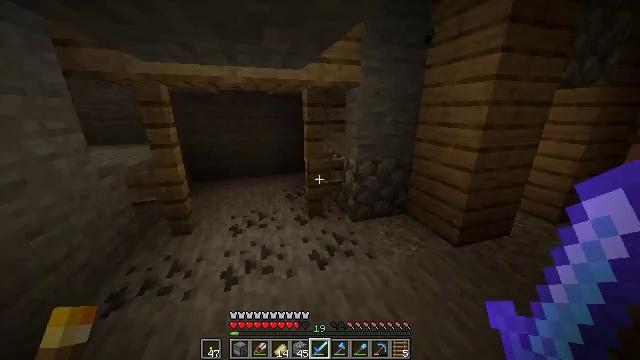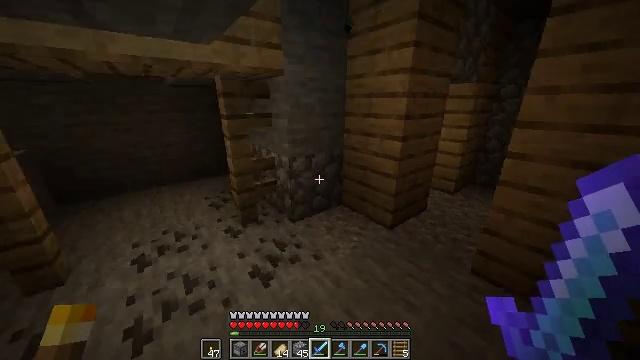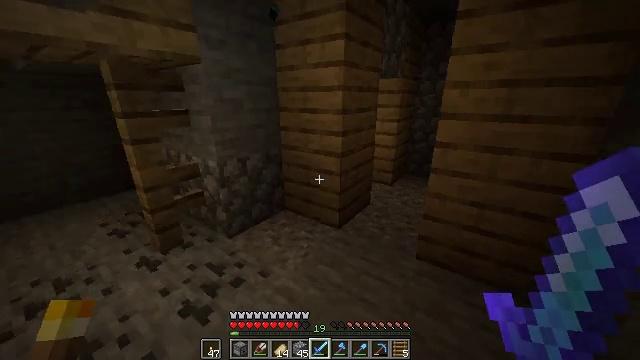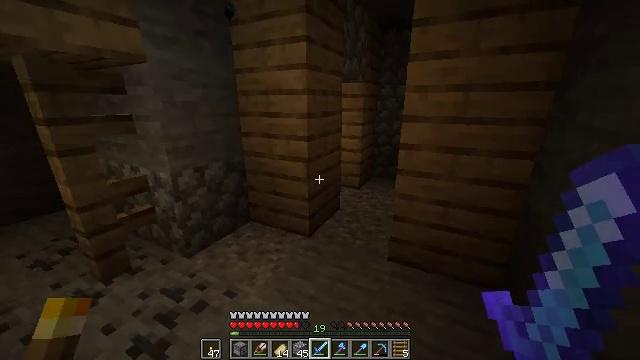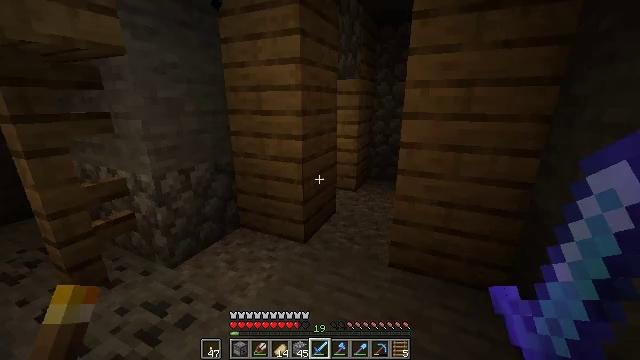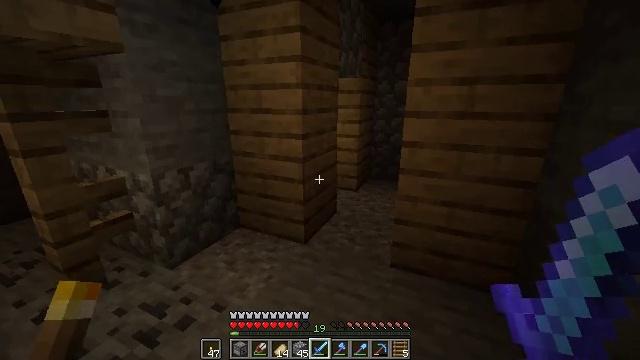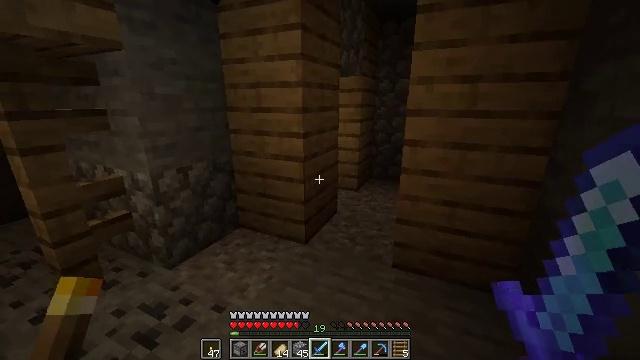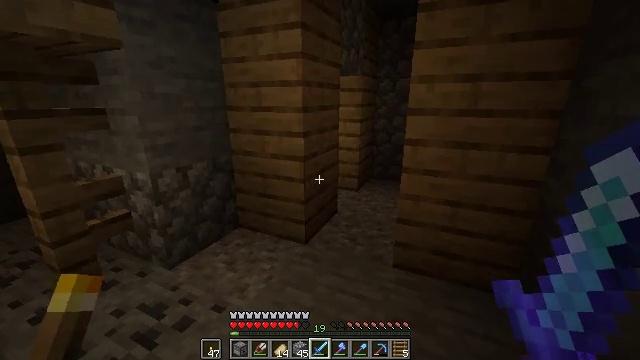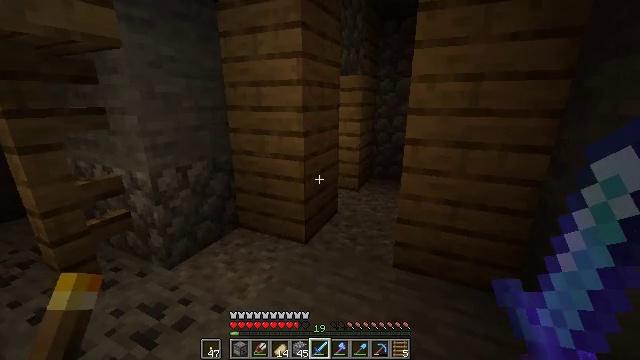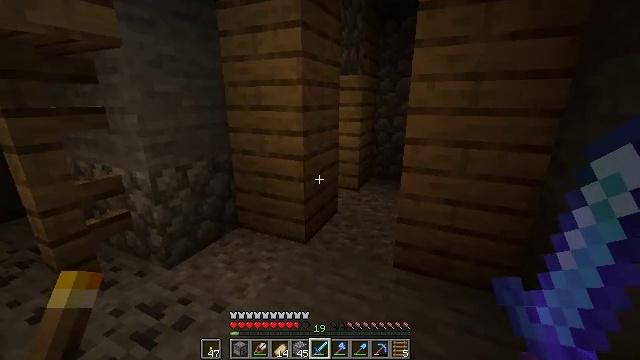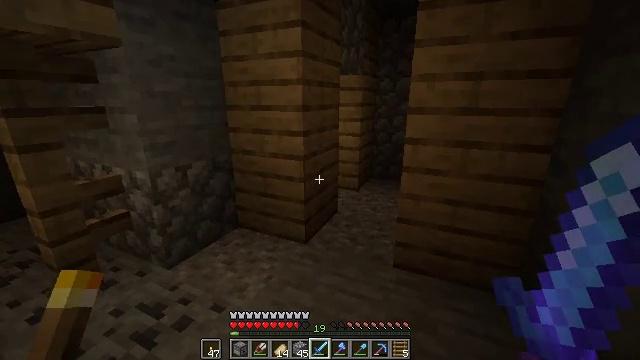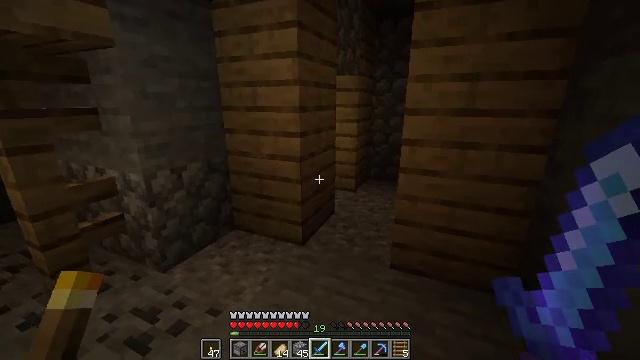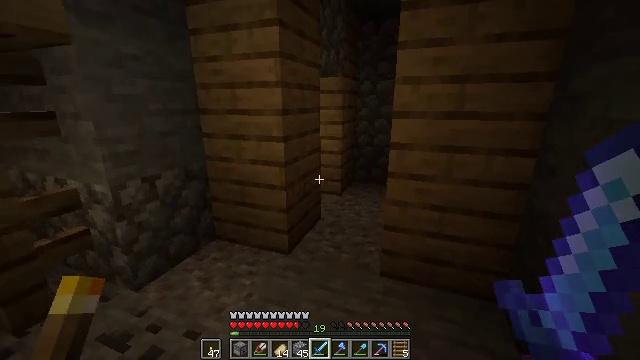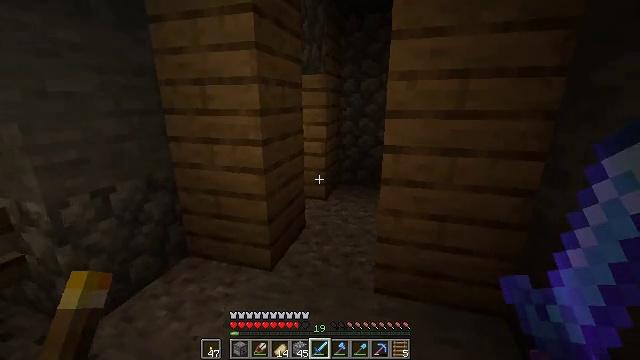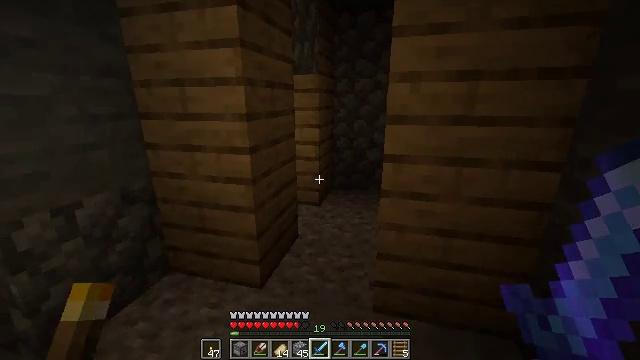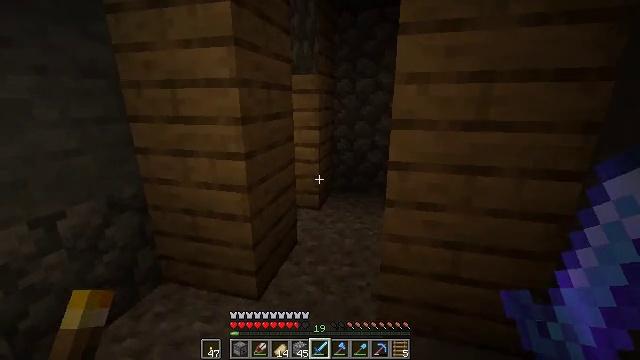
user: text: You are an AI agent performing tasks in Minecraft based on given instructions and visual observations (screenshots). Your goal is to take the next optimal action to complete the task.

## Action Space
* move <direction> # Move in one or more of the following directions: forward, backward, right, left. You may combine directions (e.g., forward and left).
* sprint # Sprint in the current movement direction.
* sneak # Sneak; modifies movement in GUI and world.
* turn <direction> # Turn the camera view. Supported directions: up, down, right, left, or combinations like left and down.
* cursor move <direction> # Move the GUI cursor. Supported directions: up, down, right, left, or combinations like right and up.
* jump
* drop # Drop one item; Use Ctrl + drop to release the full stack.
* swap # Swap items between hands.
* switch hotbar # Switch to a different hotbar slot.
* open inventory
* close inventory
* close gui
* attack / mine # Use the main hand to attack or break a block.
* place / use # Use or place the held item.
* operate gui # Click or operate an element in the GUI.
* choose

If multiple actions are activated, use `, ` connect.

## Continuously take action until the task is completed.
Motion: motion action
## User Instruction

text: Break the cobweb with a sword.
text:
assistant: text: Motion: turn right and down
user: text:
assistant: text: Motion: turn right
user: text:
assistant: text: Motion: turn right and up
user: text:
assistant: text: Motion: turn right
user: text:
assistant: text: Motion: no_op
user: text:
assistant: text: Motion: no_op
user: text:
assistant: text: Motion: no_op
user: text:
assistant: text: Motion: no_op
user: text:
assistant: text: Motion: no_op
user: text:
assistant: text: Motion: no_op
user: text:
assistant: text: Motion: move forward
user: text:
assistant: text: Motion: move forward, turn right
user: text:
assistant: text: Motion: move forward, turn right
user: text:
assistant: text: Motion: move forward, turn right
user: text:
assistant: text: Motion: move forward
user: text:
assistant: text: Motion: move forward
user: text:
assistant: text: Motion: move forward
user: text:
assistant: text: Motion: no_op
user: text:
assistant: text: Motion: no_op
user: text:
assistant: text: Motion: no_op
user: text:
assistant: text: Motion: no_op
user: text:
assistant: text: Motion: move forward
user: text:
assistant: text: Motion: move forward
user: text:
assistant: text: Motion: move forward
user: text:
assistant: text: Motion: move forward
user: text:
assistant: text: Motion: move forward
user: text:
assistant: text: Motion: move forward
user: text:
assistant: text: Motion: move forward
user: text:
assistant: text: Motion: move forward and move right, turn left
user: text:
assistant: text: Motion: move forward and move right, turn left